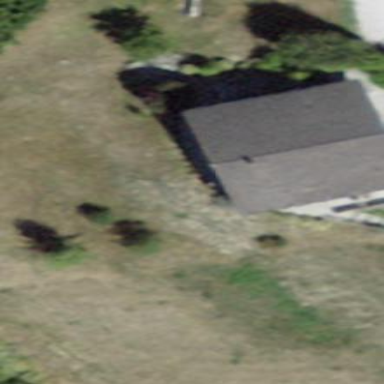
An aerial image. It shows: Simple house.